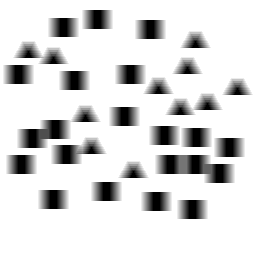
Squares: 21
Triangles: 11
Stars: 0
Total shapes: 32